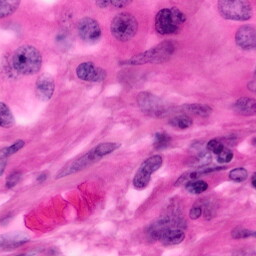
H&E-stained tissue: Pancreatic